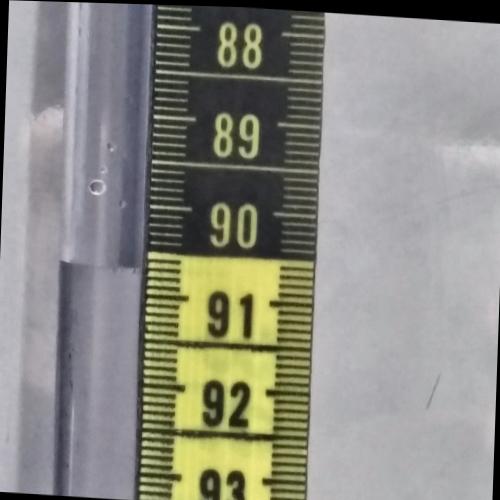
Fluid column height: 90.7 cm